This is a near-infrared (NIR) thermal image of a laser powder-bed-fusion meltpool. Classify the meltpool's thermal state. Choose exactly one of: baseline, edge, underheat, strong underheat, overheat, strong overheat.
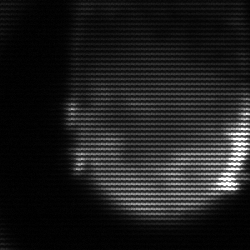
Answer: edge